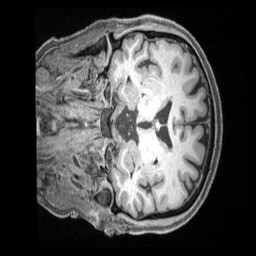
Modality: T1w
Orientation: coronal
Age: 67
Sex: female
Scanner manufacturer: siemens
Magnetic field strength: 3 T
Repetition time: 2.5 s
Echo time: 0.00222 s